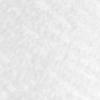
Label: no_change